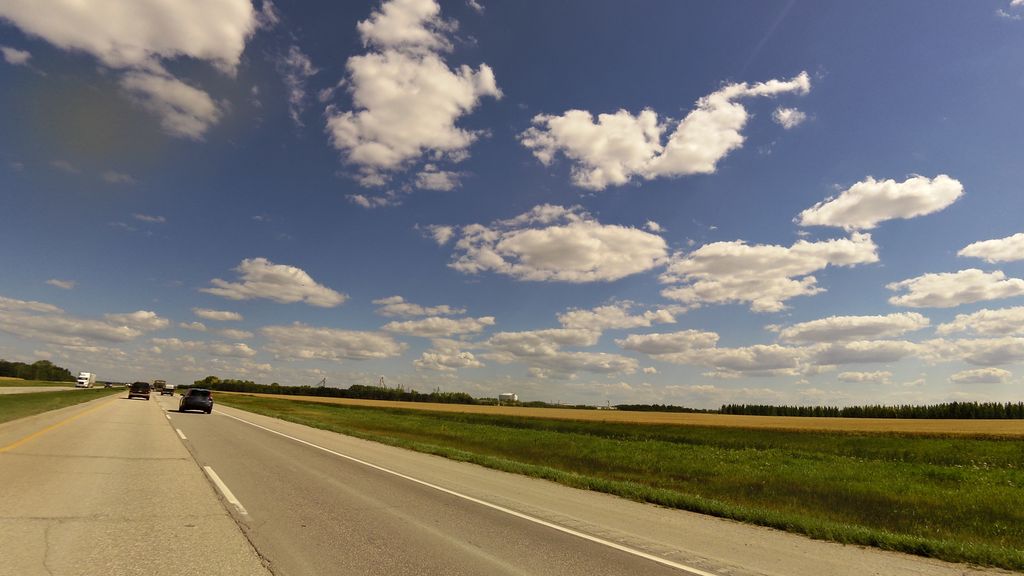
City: winnipeg